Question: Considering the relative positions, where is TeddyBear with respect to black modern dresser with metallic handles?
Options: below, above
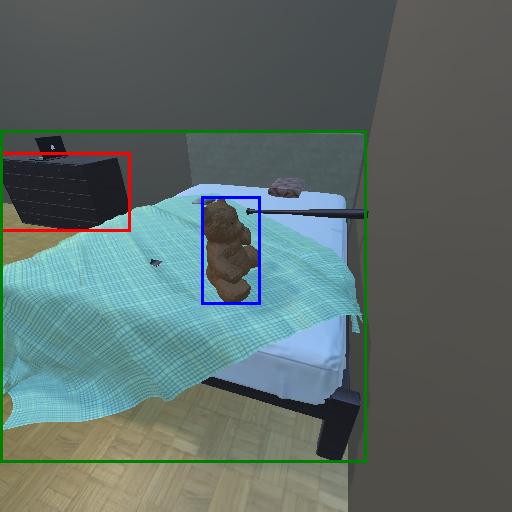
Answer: below